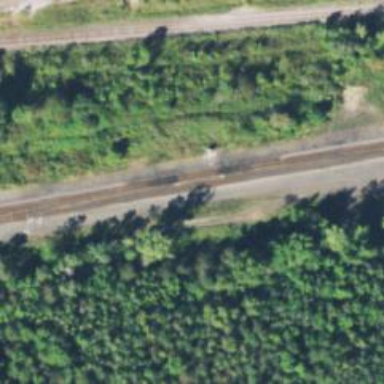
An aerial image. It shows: Railroad crossover.